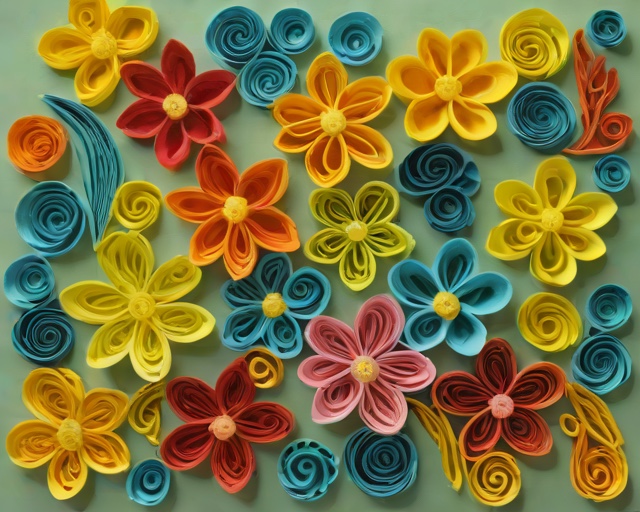
Category: Thank You